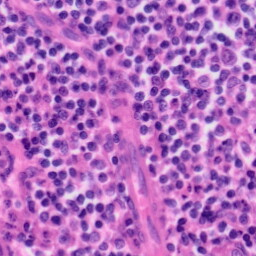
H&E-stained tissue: Tonsil